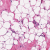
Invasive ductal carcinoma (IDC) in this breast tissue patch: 0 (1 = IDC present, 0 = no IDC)